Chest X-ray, PA view. Patient: 60 years old, sex M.
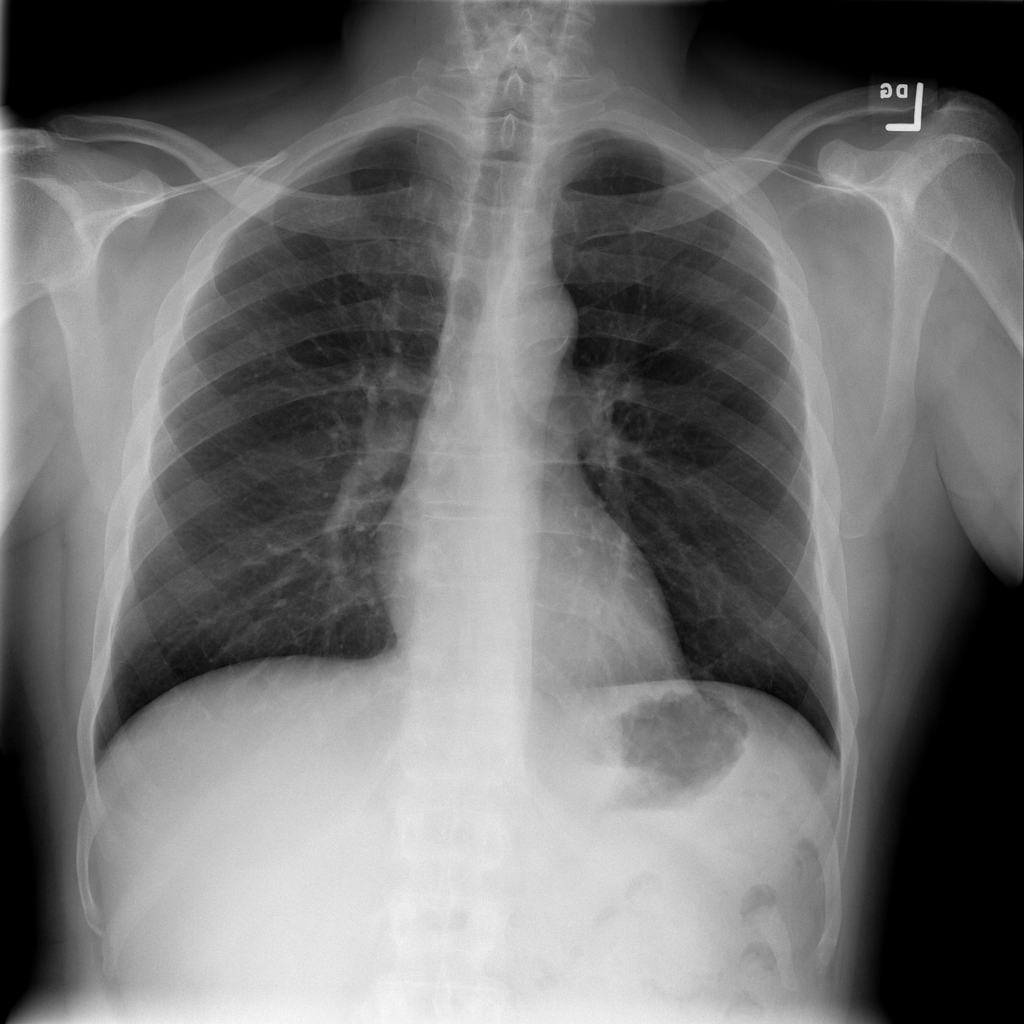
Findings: No Finding